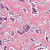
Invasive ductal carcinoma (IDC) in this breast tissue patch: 1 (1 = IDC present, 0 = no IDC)